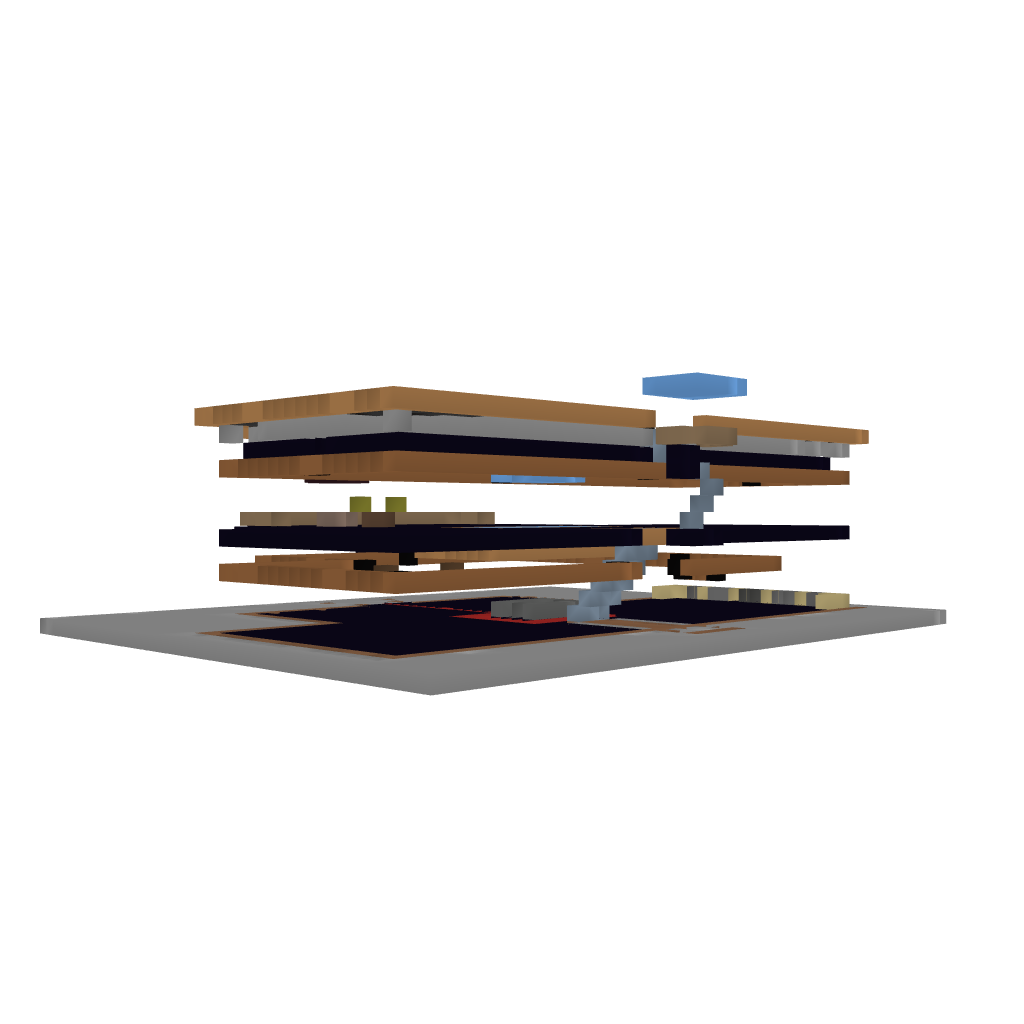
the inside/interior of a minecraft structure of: Mansion by Alurra17